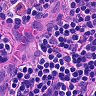
Metastatic tissue present: no